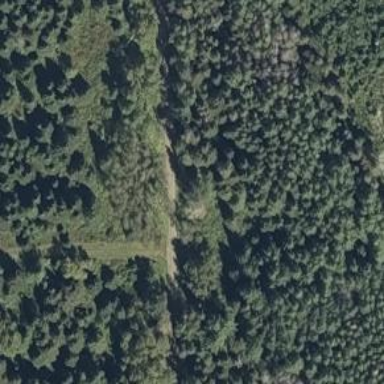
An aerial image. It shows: Abandoned railway track.